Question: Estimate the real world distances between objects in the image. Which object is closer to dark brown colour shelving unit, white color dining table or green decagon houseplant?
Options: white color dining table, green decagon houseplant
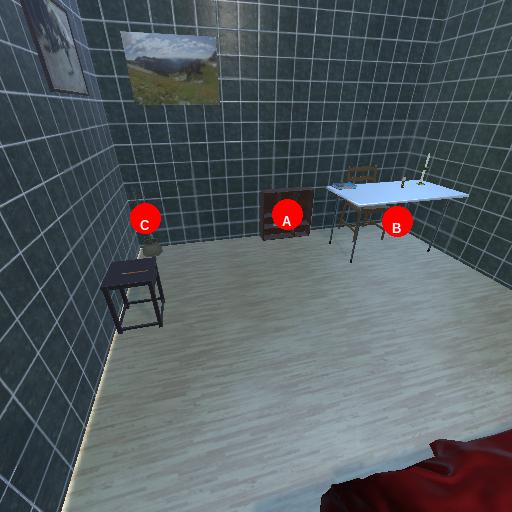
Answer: white color dining table